Question: I am using ASP.NET MVC4. I have absolutely no idea where to even start with this - I need to display a hierarchical grid complete with CRUD operations at each level (edit row, create row, delete row). I am using a database-first approach with the Entity Framework (.edmx). The relationships between entities are maintained by a "ParentId" value in the same row in my database. I want to have the "Delete" functionality cascade down to all children, just like in the relationships setting in SQL Server.

: Where would I start to begin looking if I want to have a hierarchical grid complete with CRUD operations using the idea of a ParentId to maintain hierarchical relationships? I've looked into ListViews and I don't think that's what I need. I don't want to over complicate this, unless absolutely necessary, and I prefer to not go with a vended solution.
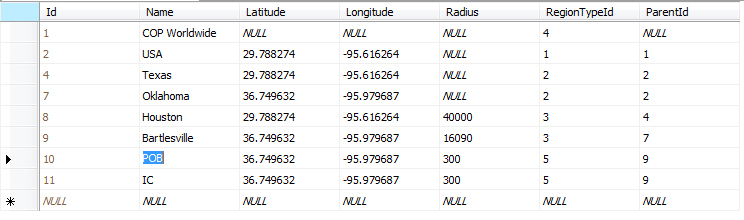
Answer: I ended up using MvcTreeView ('http://mvctreeview.codeplex.com/'). This is also available in Nuget. This Html Helper is designed to work specifically with an adjacency list (a hierarchical table that maintains its hierarchy by a ParentId column, or similar). This helper generates a hierarchical tree view of each record in your table. Additionally, you can further customize is by adding individual CRUD operations on each item, and the CRUD will work just like it normally would in a normal ASP.NET MVC w/Entity Framework project.
To cascade delete all the way down the tree of "n" depth, here's how to do it:
I ended up creating a custom module that works specifically with adjacency lists. An adjacency list in SQL is where you have a single table maintaining an "n" depth hierarchy by a column ParentId that is a foreign key back to the Id column (the primary key) in the same table.
I created a helper class called "Children". The purpose of this class is to return a list of all traversed child Id's for a given parent. So if you pass in the Id for a parent that's say 6 levels up, the below code will traverse down all 6 levels and return the complete list of Id's for all children, grandchildren, great-grandchildren, and so on.
The reason why I am getting a list of all Id's of children instead of a list of objects to delete is because if I get a list of objects to delete I would have to get these objects under a different DbContext, so when I try to actually delete them, I'll get an error saying that the object is detached (or something like that) because it was instantiated under a different context. Getting a list of Id's prevents this from happening and we can use the same context to perform the delete.
So, call this method 'GetChildrenIds(List<int> immediateChildrenIds)' from your code and pass in a list of 'ints' that correspond to the immediate children of a selected node. For example, to get the list of immediate children to pass into this method, use something like the following (this is based on an ASP.NET MVC pattern using WebAPI):
'''
// keep in mind that 'id' is the 'id' of the clicked on node.
// DELETE api/region/5
public HttpResponseMessage Delete(int id)
{
Region region = db.Regions.Find(id);
List<int> tempRegionIds = new List<int>();
List<int> immediateChildrenIds = (from i in db.Regions where i.ParentId == id select i.Id).ToList();
List<int> regionsToDeleteIds = new List<int>();
// the below is needed because we need to add the Id of the clicked on node to make sure it gets deleted as well
regionsToDeleteIds.Add(region.Id);
// we can't make this a static method because that would require static member
// variables, and static member variables persist throughout each recursion
HelperClasses.HandleChildren.Children GetChildren = new HelperClasses.HandleChildren.Children();
// see below this code block for the GetChildrenIds(...) method
tempRegionIds = GetChildren.GetChildrenIds(immediateChildrenIds);
// here, we're just adding to regionsToDeleteIds the children of the traversed parent
foreach (int tempRegionId in tempRegionIds)
{
regionsToDeleteIds.Add(tempRegionId);
}
// reverse the order so it goes youngest to oldest (child to grandparent)
// is it necessary? I don't know honestly. I just wanted to make sure that
// the lowest level child got deleted first (the one that didn't have any children)
regionsToDeleteIds.Reverse(0, regionsToDeleteIds.Count);
if (regionsToDeleteIds == null)
{
return Request.CreateResponse(HttpStatusCode.NotFound);
}
foreach (int regionId in regionsToDeleteIds)
{
// here we're finding the object based on the passed in Id and deleting it
Region deleteRegion = db.Regions.Find(regionId);
db.Regions.Remove(deleteRegion);
}
...
'''
The below code is the class that returns a complete list of children Id's. I put this code in a separate helper class file. The DbContext '_db' is what I was talking about when I said you don't want to retrieve a list of objects under this context otherwise the 'Delete' wouldn't work when it was actually called in your controller. So instead, as you can see, I get a list of Id's instead and make the actual DbContext call to get the object inside my controller, not this helper class.
'''
public class Children
{
private Entities _db = new Entities(HelperClasses.DBHelper.GetConnectionString());
private List<int> _childrenIds = new List<int>();
private List<int> _childRegionIds = new List<int>();
public List<int> GetChildrenIds(List<int> immediateChildrenIds)
{
// traverse the immediate children
foreach (var i in immediateChildrenIds)
{
_childRegionIds.Add(i);
_childrenIds = (from child in _db.Regions where child.ParentId == i select child.Id).ToList();
if (_childrenIds.Any())
GetChildrenIds(_childrenIds);
else
continue;
}
return _childRegionIds;
}
}
'''